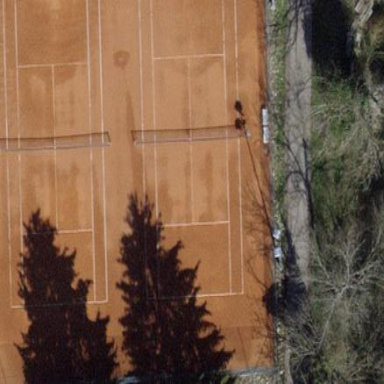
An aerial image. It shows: Tennis court on the leisure land pitch.